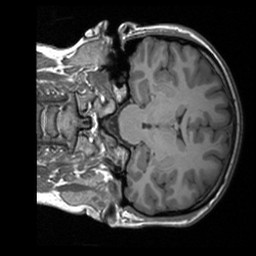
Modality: T1w
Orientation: coronal
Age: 22
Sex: female
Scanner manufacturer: siemens
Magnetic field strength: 3 T
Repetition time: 1.9 s
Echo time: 0.00226 s